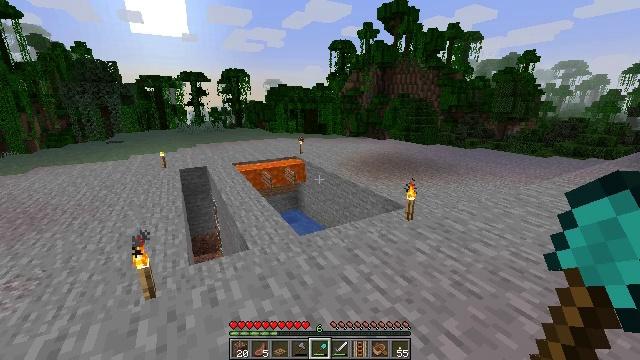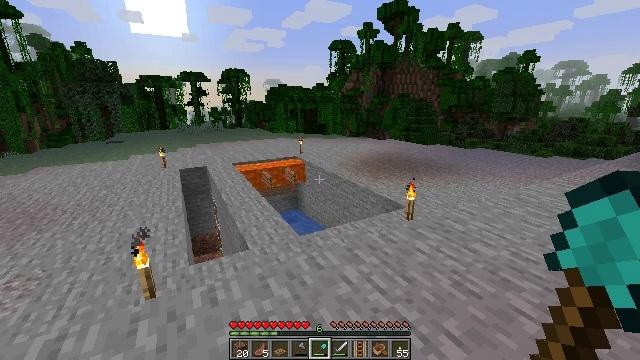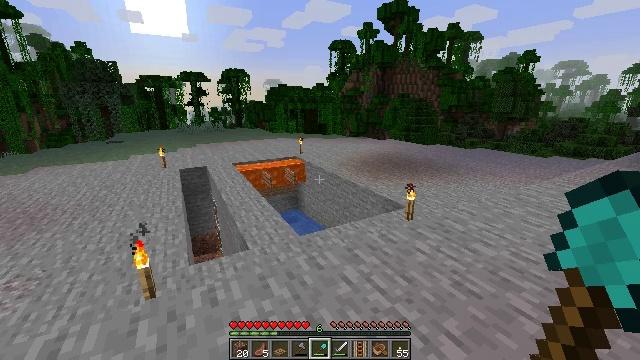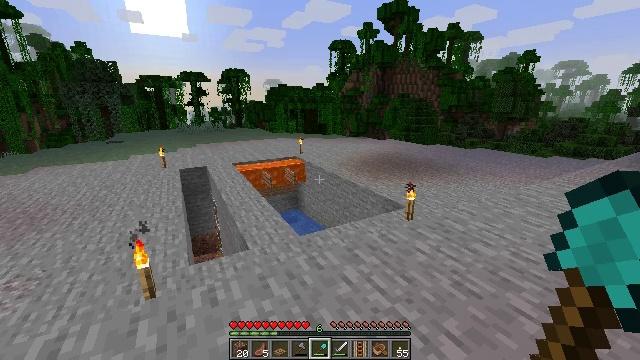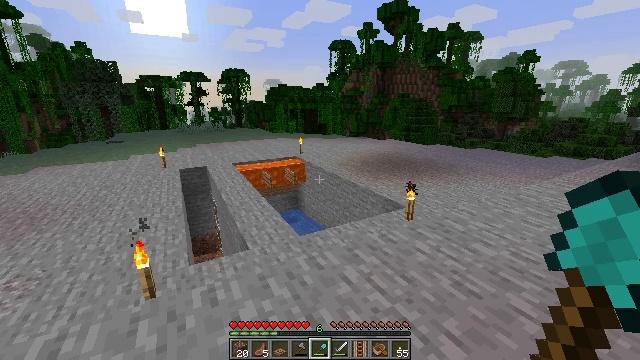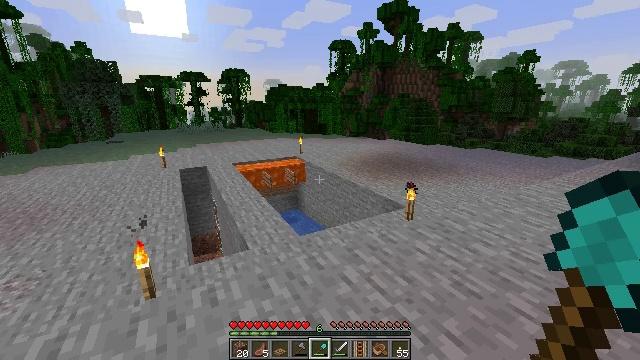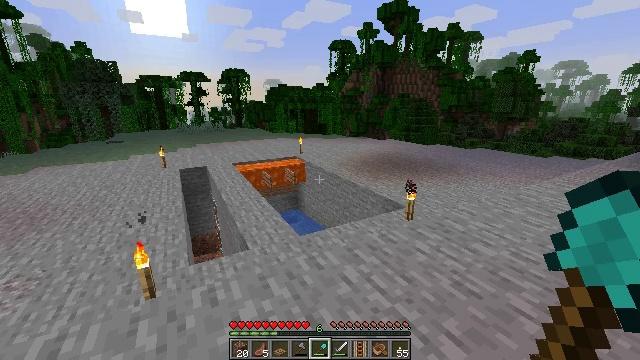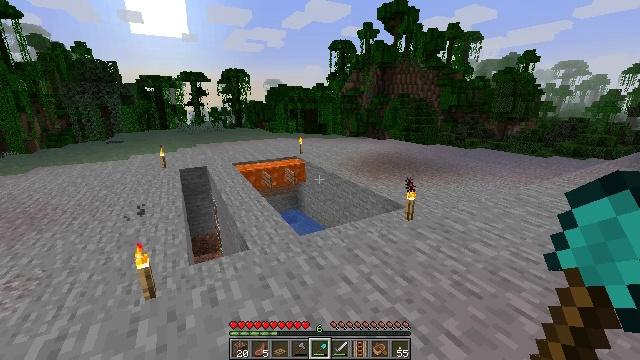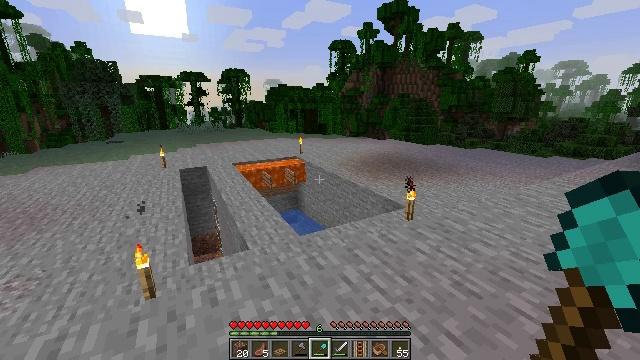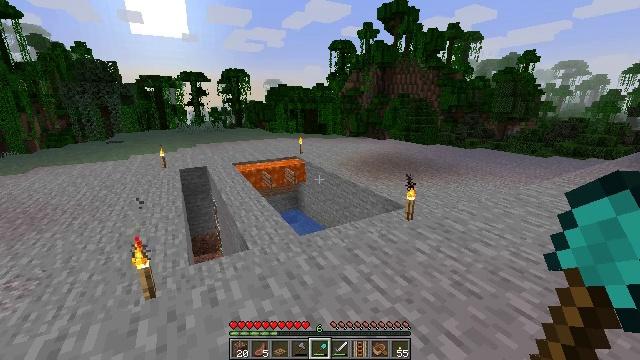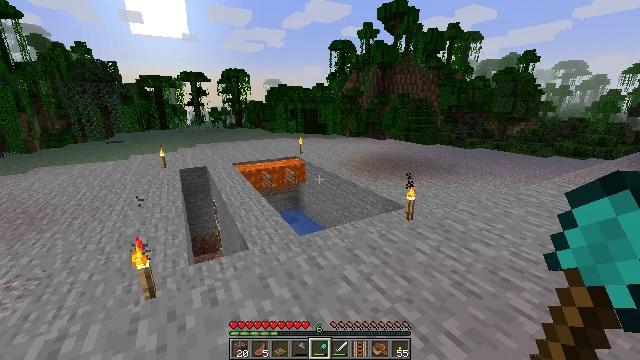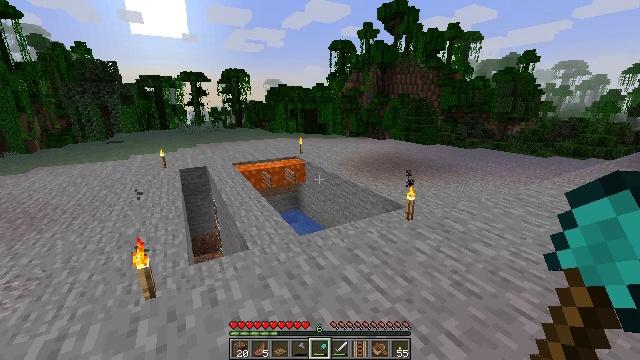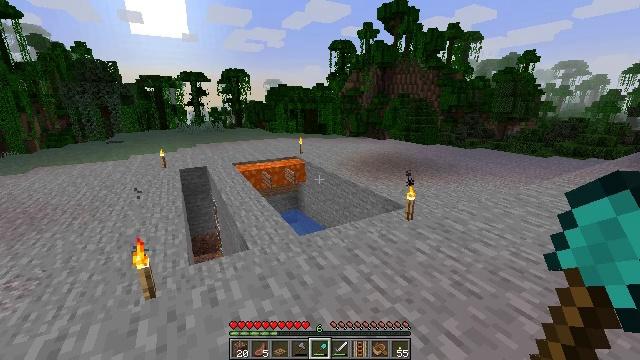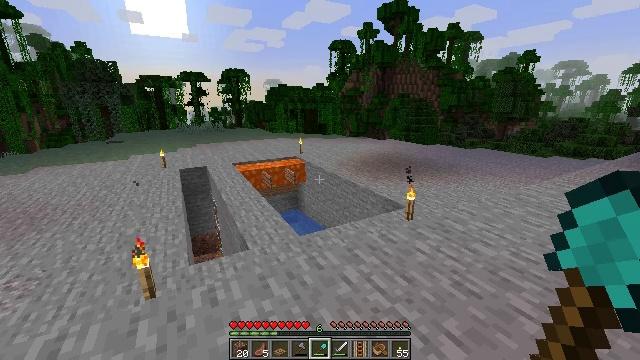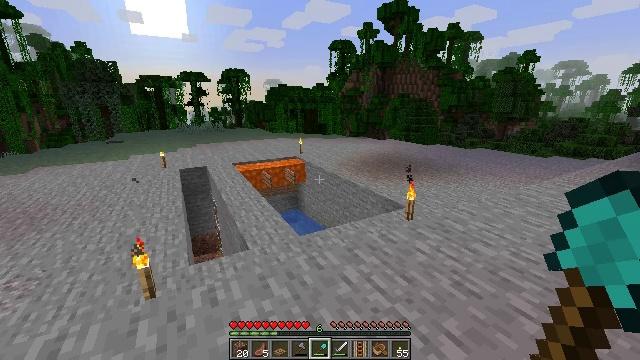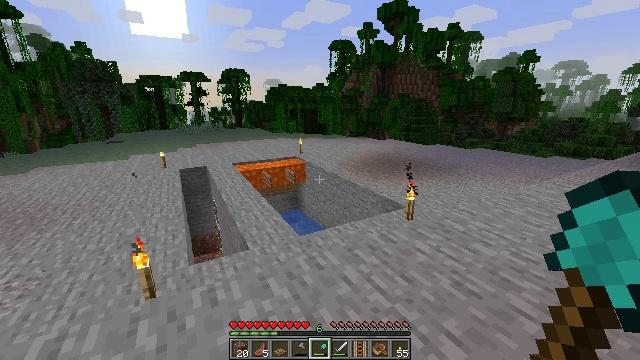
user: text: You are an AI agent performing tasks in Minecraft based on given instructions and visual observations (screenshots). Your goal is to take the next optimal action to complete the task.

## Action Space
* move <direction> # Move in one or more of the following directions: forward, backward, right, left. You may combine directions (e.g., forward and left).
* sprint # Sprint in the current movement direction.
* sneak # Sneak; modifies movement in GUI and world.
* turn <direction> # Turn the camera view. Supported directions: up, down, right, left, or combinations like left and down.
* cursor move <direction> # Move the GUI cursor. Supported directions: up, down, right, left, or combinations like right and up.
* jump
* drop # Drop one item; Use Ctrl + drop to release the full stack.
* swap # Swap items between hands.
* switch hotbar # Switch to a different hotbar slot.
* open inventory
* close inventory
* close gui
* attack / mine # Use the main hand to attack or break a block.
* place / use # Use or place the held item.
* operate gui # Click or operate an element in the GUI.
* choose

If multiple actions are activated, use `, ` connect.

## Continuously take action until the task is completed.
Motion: motion action
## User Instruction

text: Pick up the poppy from the field.
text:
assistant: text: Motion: no_op
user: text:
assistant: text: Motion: no_op
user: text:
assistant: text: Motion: no_op
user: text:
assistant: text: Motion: no_op
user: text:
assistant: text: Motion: no_op
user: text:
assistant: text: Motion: no_op
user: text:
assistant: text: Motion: no_op
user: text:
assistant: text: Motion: no_op
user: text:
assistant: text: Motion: no_op
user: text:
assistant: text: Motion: no_op
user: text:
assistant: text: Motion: no_op
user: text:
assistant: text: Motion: no_op
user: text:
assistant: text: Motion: no_op
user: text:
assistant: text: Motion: no_op
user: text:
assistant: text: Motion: no_op
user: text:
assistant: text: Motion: no_op
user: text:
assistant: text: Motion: no_op
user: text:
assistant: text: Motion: no_op
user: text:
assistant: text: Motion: no_op
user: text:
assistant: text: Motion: no_op
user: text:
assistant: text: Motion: no_op
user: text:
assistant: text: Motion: no_op
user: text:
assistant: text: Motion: no_op
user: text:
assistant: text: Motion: no_op
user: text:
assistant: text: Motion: no_op
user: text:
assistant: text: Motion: no_op
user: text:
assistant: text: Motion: no_op
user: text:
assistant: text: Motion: no_op
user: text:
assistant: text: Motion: no_op
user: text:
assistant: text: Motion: no_op